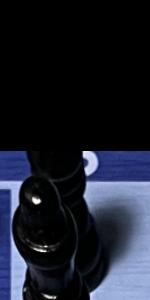
Label: Bishop_Black